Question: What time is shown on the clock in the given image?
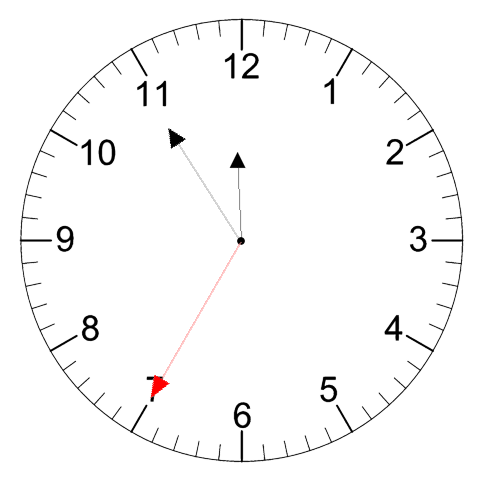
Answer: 11:54:35